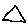
Label: triangle